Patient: sex F, age 48
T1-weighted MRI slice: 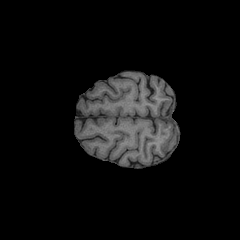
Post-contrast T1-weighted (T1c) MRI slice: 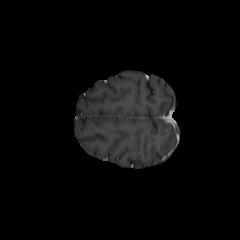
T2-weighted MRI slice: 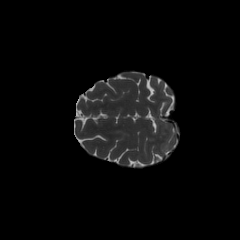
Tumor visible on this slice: no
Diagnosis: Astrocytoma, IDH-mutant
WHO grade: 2